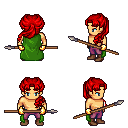
a pixel art fantasy rpg character, male body template, human, tanned skin, green cape, magenta pants, red princess hairstyle, gold gloves, brown shoes, spear, four views (front, back, left, right), 2x2 character sprite sheet, small pixel art, hard edges, no anti-aliasing